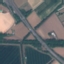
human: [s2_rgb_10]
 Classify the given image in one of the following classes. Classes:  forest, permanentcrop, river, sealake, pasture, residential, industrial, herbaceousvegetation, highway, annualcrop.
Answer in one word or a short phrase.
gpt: Highway